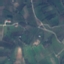
Land use / land cover: PermanentCrop